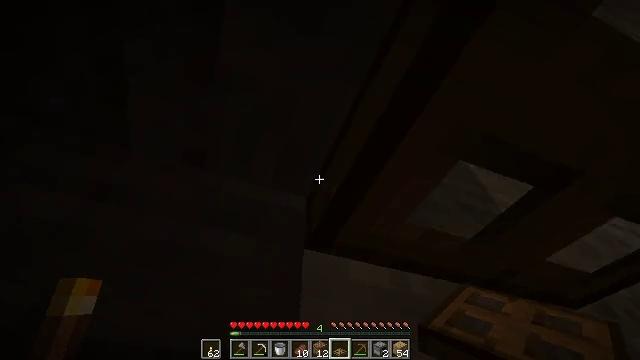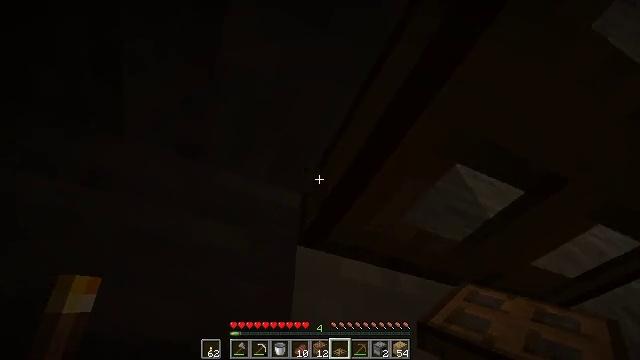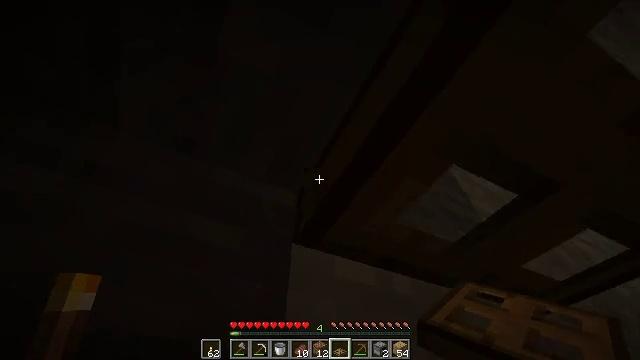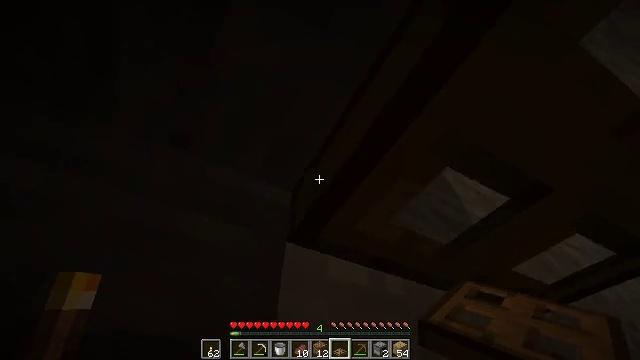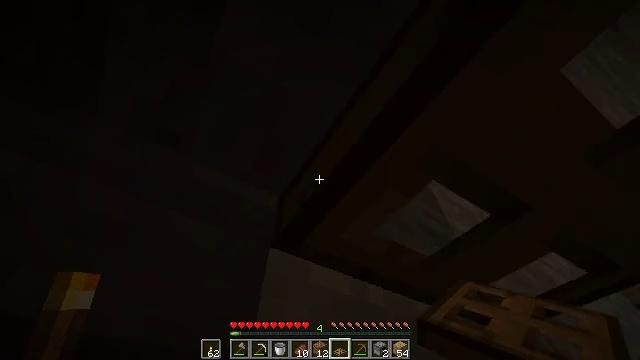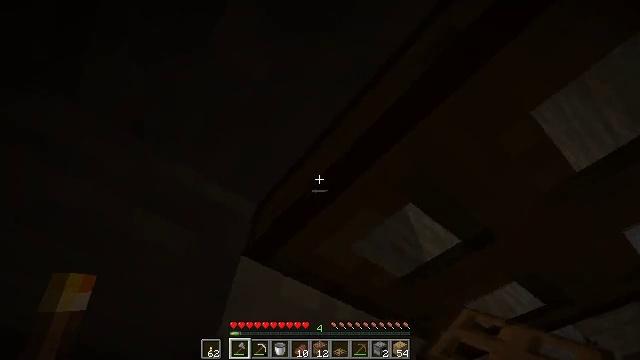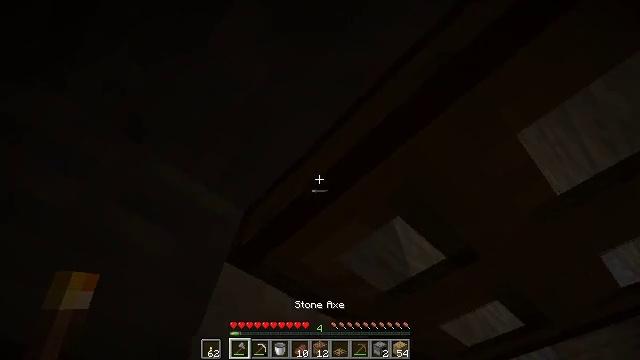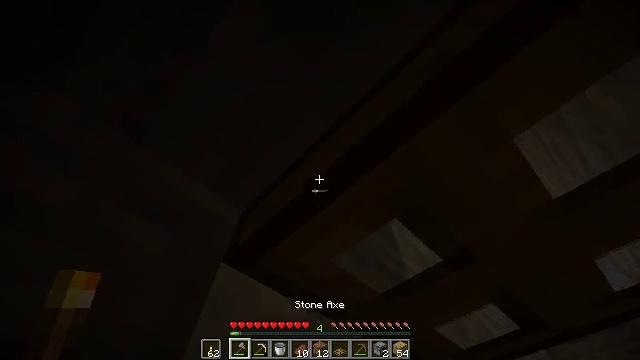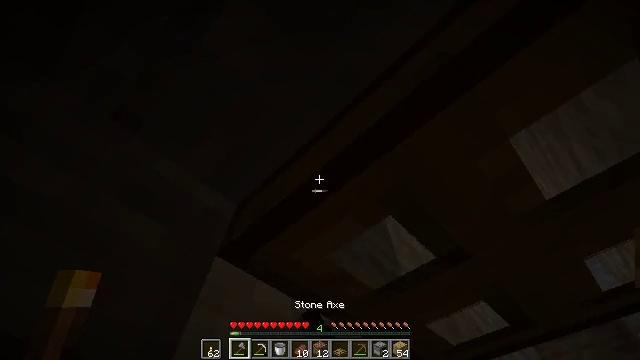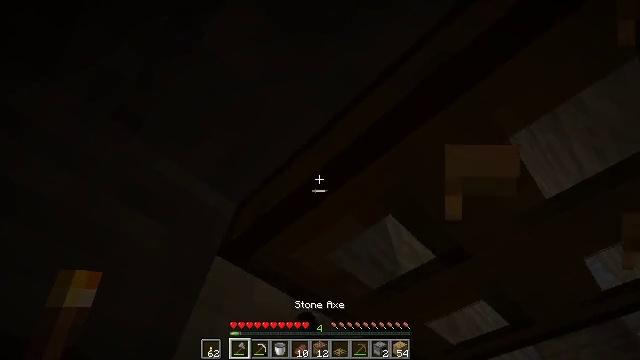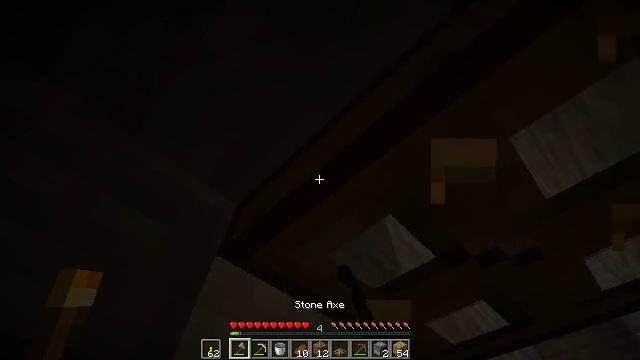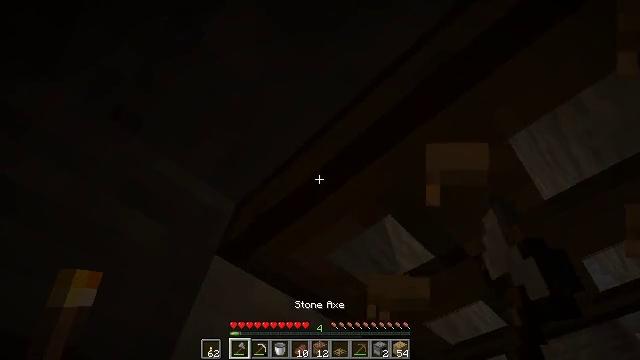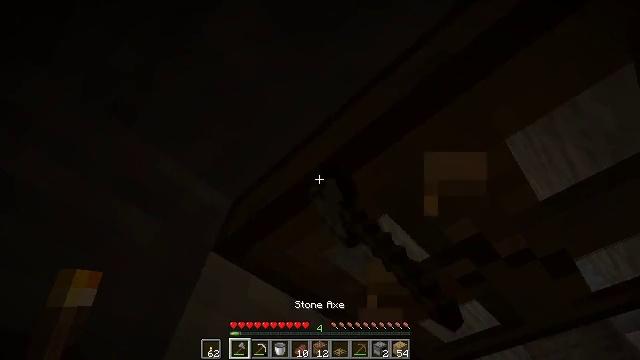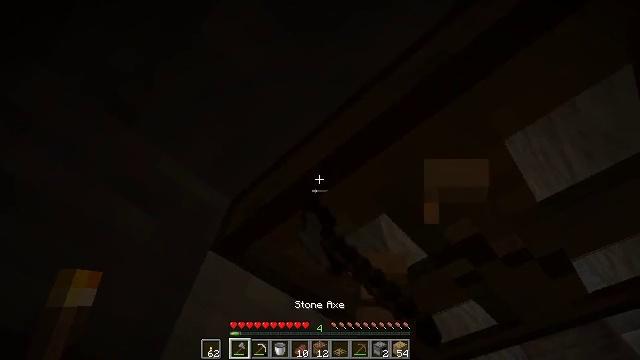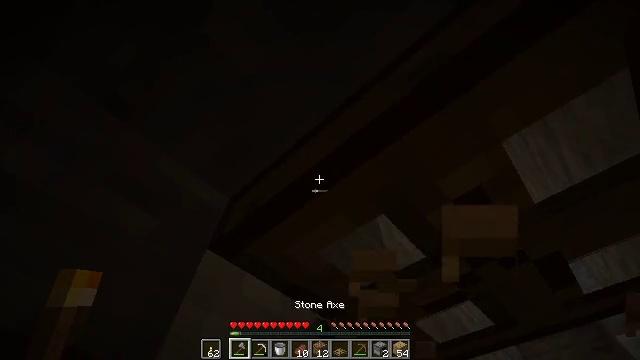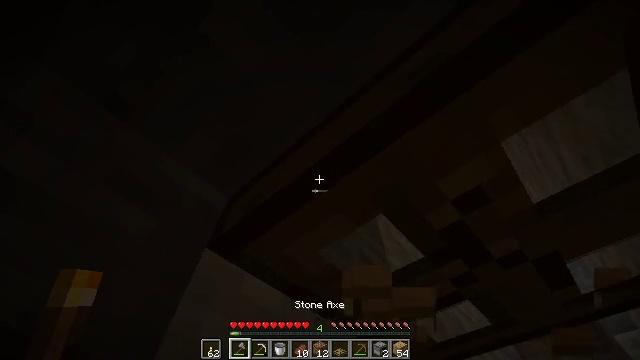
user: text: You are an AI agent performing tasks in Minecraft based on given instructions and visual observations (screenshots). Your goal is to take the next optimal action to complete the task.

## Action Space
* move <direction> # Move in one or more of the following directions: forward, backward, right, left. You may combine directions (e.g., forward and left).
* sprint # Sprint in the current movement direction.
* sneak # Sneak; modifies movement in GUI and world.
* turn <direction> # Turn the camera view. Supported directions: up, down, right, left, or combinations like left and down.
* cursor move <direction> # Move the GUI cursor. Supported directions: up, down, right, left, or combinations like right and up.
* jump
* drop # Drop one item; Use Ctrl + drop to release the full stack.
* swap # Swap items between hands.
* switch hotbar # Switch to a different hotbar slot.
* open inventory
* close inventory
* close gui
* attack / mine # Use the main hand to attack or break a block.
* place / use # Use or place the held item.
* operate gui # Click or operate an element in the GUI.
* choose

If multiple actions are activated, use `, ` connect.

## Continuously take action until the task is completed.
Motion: motion action
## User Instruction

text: Remove the oak trapdoor from its place.
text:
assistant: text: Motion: turn right
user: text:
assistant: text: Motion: turn right
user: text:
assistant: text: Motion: turn right
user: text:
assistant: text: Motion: turn right and up
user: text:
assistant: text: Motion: turn right and up, switch to hotbar 1
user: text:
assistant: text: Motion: turn right and up, switch to hotbar 1
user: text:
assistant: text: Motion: attack / mine, switch to hotbar 1
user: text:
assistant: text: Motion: turn right, attack / mine
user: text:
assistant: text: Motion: attack / mine
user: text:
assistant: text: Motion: attack / mine
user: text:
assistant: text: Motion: attack / mine
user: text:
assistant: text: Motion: turn right, attack / mine
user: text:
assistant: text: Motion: attack / mine
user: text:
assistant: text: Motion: attack / mine
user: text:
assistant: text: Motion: attack / mine
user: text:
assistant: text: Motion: attack / mine
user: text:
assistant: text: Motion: attack / mine
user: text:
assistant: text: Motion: attack / mine
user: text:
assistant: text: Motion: attack / mine
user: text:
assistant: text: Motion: attack / mine
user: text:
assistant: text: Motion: attack / mine
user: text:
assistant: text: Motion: attack / mine
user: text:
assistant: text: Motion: attack / mine
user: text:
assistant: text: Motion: turn right, attack / mine
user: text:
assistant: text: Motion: turn right and down, attack / mine
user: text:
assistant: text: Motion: attack / mine
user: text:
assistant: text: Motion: attack / mine
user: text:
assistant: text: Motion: attack / mine
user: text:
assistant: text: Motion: attack / mine
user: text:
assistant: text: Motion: attack / mine